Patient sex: F
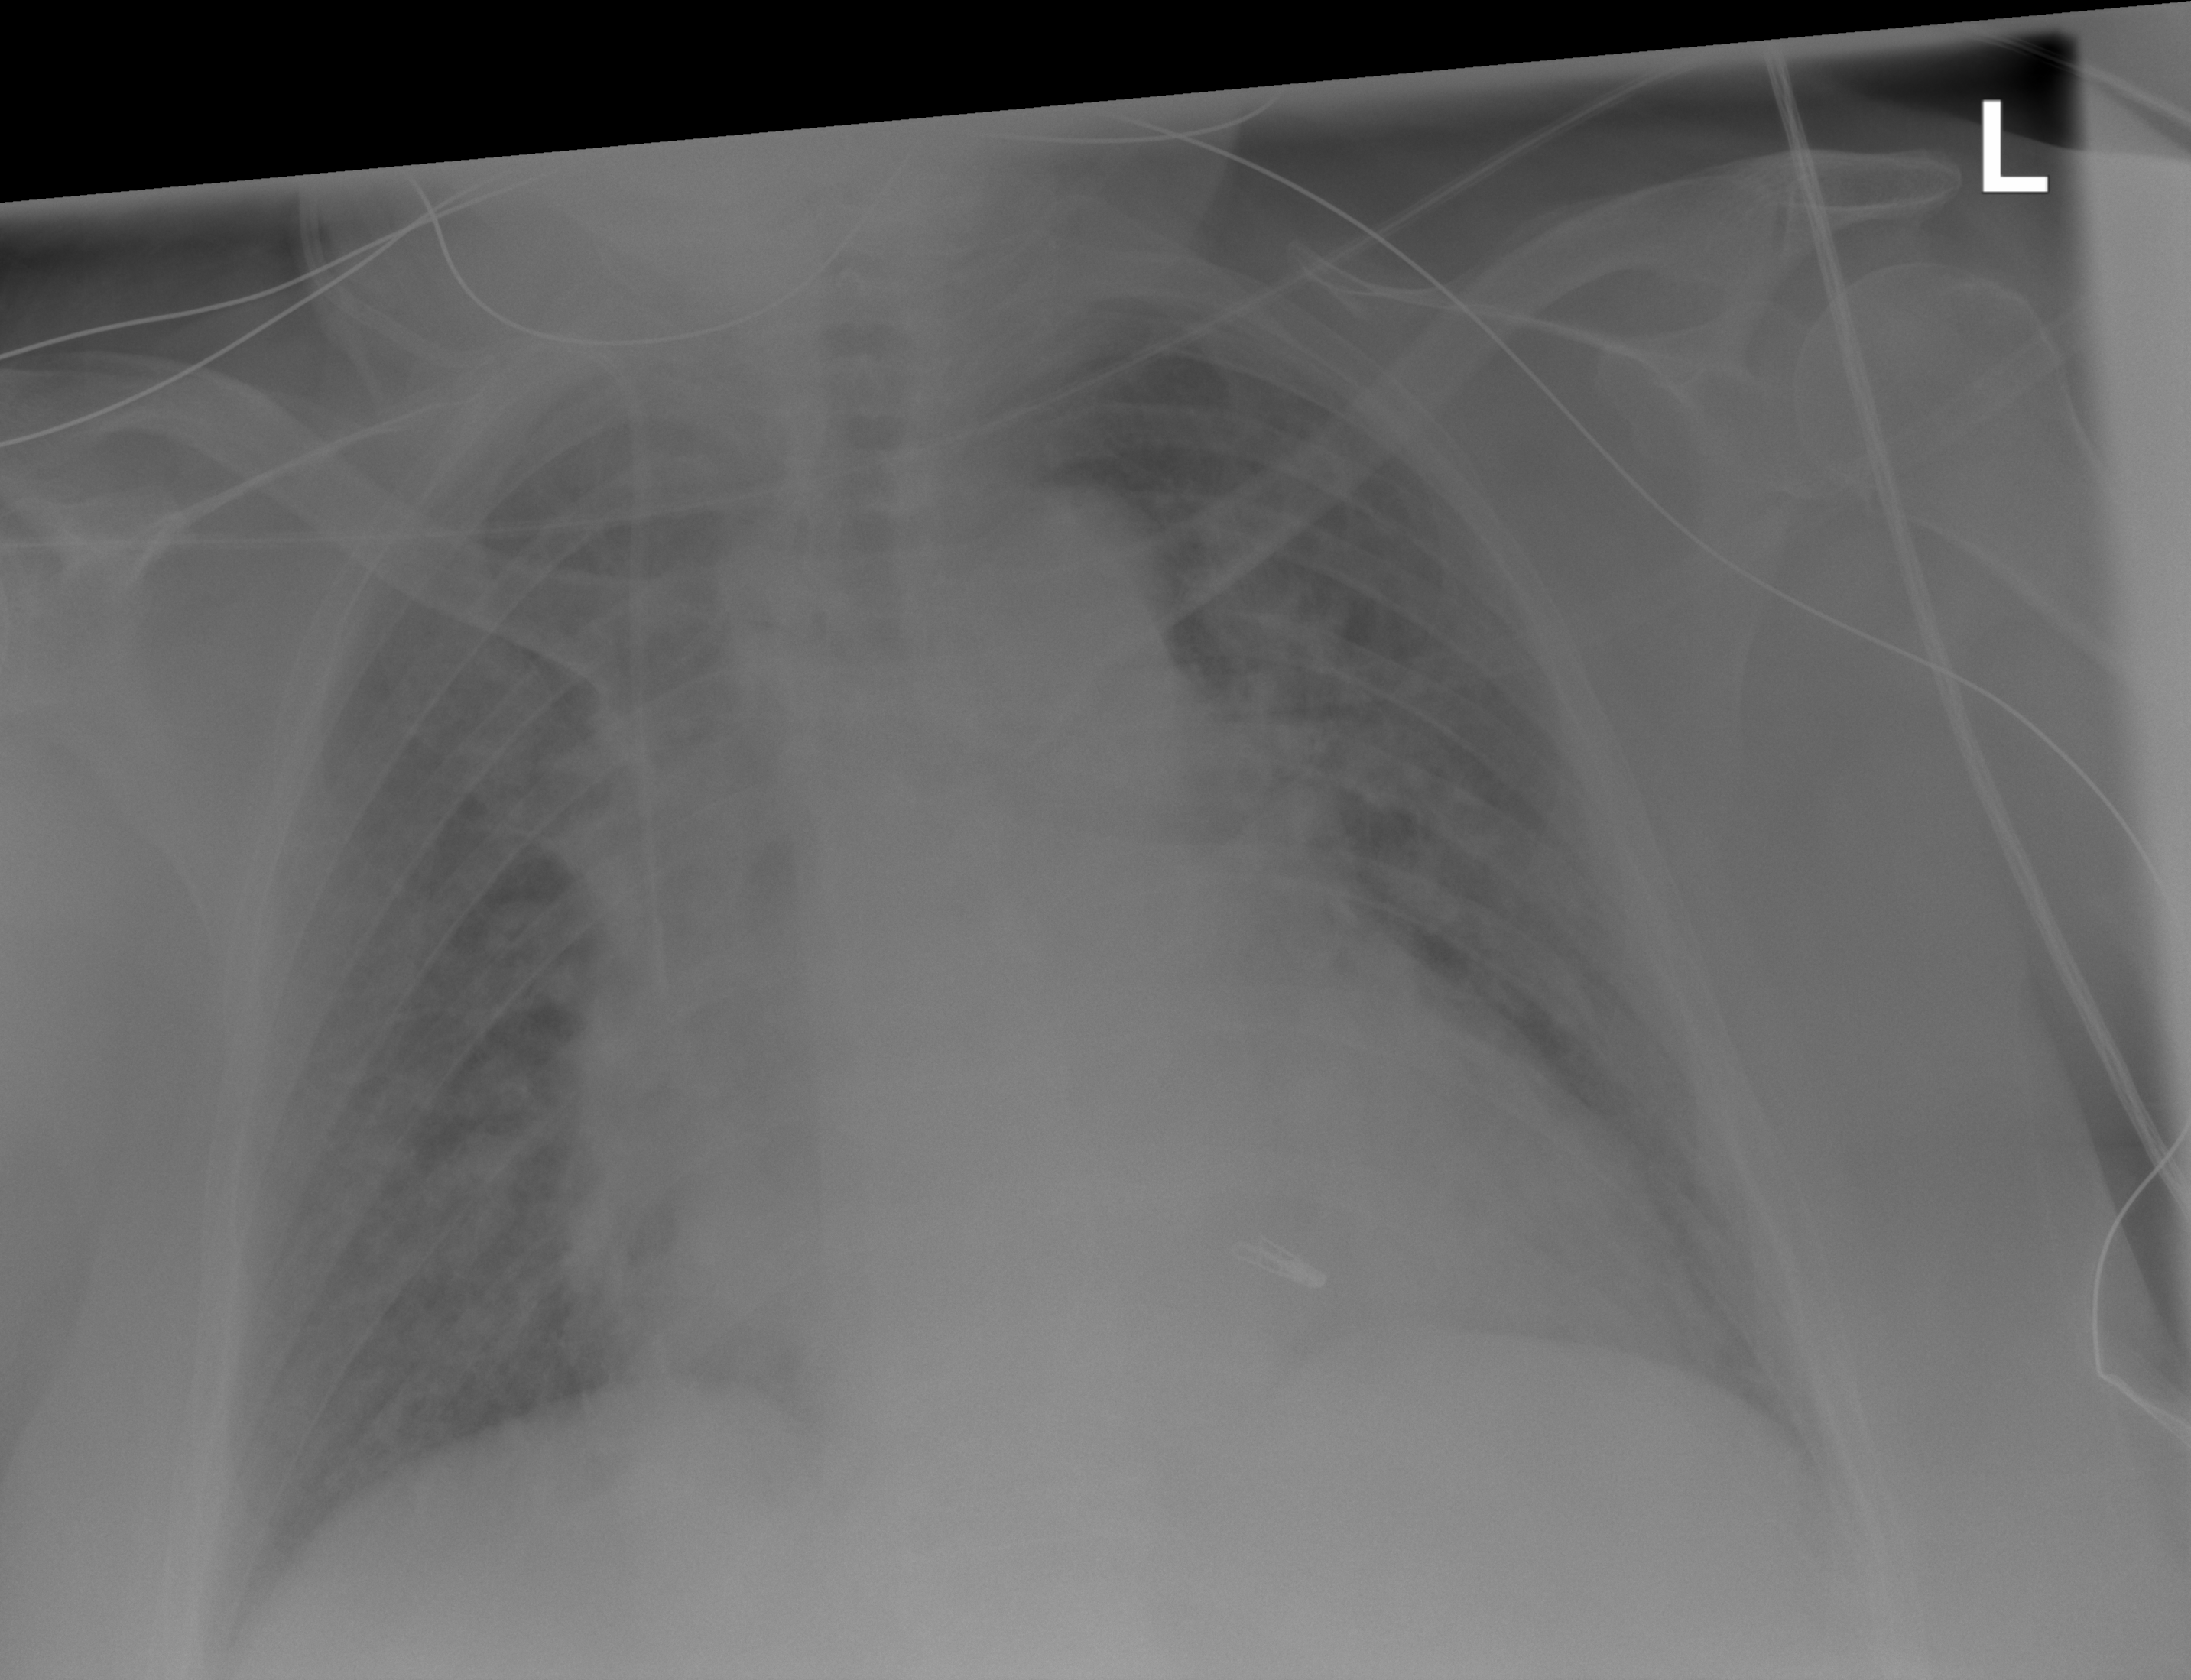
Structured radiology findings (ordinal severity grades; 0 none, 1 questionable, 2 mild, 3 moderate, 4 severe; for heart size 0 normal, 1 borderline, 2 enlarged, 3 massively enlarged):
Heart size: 2
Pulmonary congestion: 2
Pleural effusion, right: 0
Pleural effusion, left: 0
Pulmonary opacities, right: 0
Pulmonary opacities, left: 0
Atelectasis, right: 0
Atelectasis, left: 0